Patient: sex M, age 48
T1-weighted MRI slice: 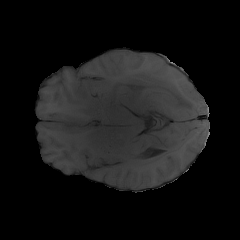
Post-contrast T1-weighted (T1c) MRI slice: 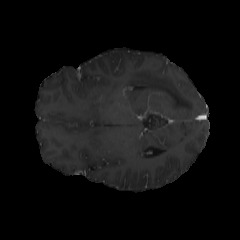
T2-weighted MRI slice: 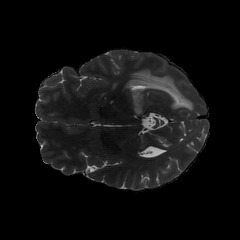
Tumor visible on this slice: yes
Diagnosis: Glioblastoma, IDH-wildtype
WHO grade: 4